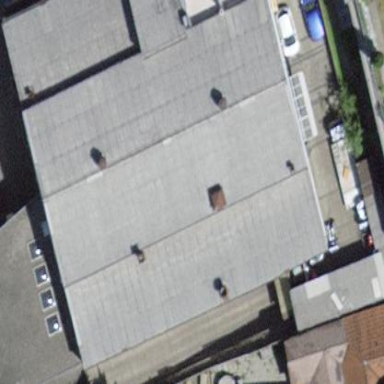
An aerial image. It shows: Industrial building.